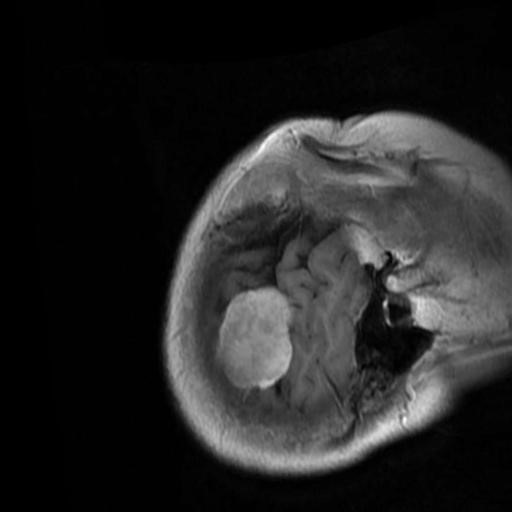
Label: brain_menin